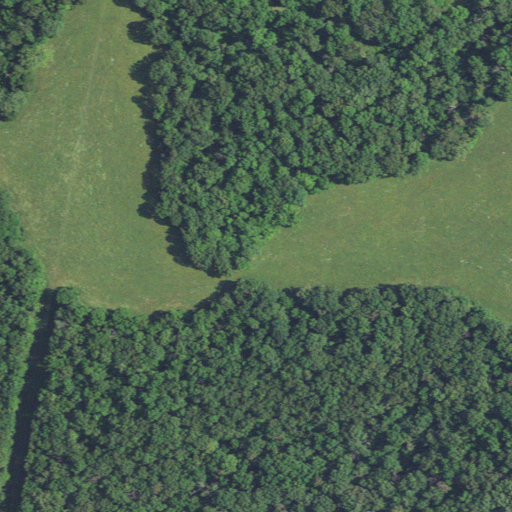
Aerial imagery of mountain in Missouri named Smith Hill containing deciduous forest, pasture, and mixed forest